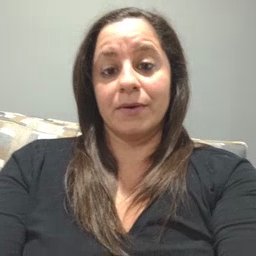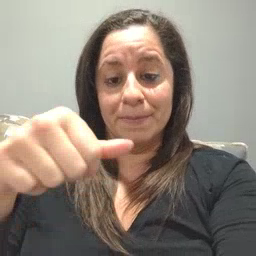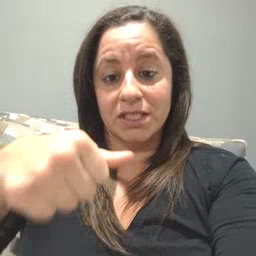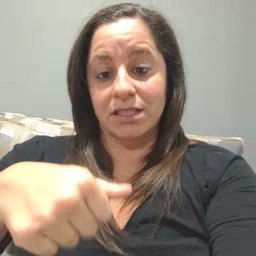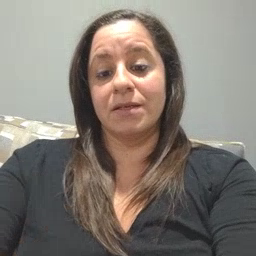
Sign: puzzle